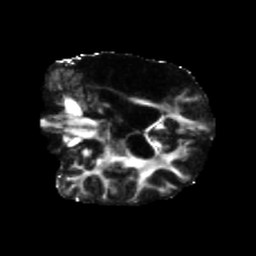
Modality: FA
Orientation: coronal
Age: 51
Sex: male
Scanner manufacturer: siemens
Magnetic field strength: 3 T
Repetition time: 5.47 s
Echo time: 0.0854 s